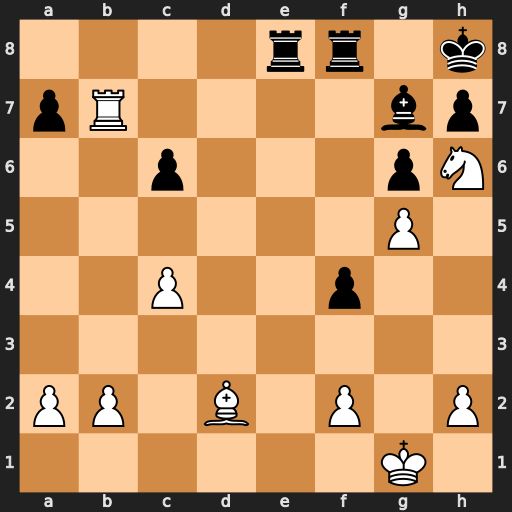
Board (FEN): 4rr1k/pR4bp/2p3pN/6P1/2P2p2/8/PP1B1P1P/6K1
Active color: w
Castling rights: -
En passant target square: -
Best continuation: Rxg7 Kxg7 Bc3+